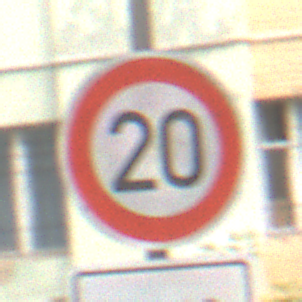
Verkehrszeichen: Geschwindigkeit20
Zusatzzeichen unten: ZeitangabenMitBeschraenkungAufWochentage8
Umgebung: Outdoor, Urban
Tageszeit: MorningAfternoon
Wetter: Overcast
Licht: Natural
Jahreszeit: NotSpecified
Kontrast: LowContrast